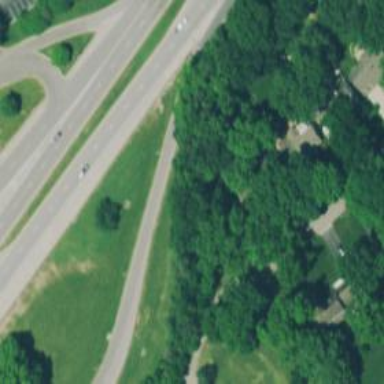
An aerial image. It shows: Trunk link highway.